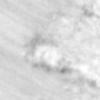
Label: no_change